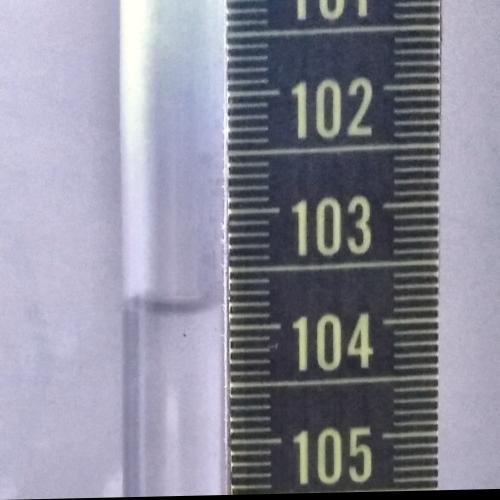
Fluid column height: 103.8 cm